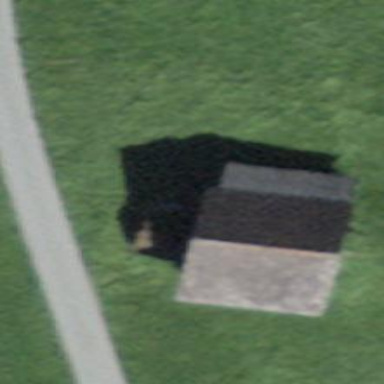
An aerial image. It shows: Barn.